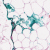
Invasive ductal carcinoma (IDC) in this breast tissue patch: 0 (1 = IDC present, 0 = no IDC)